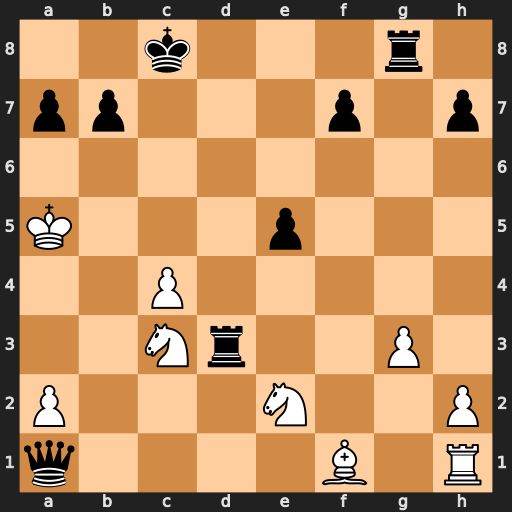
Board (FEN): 2k3r1/pp3p1p/8/K3p3/2P5/2Nr2P1/P3N2P/q4B1R
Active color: w
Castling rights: -
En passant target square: -
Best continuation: Bh3+ Kb8 Rxa1